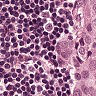
Metastatic tissue present: yes